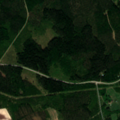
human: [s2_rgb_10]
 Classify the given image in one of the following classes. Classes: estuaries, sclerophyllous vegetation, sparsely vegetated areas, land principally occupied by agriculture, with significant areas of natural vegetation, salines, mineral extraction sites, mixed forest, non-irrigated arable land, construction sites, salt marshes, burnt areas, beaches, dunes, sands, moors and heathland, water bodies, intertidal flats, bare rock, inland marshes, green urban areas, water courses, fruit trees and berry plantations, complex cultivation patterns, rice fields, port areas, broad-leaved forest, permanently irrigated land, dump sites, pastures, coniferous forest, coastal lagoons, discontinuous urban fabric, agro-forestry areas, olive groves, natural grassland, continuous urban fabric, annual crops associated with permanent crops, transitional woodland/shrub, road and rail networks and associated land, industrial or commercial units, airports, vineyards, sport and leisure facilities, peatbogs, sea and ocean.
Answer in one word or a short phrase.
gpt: land principally occupied by agriculture, with significant areas of natural vegetation, coniferous forest, mixed forest, transitional woodland/shrub